【题型】解答题　【知识点】立体几何　【难度】easy
如图所示, 在四棱锥 $P-ABCD$ 中, 底面 $ABCD$ 是 $\angle DAB=60^{\circ}$ 且边长为 $a$ 的菱形, 侧面 $PAD$ 为正三角形, 其所在平面垂直于底面 $ABCD$, 若 $G$ 为 $AD$ 的中点.}

\noindent (1) 求证: $BG \perp$ 平面 $PAD$;

\noindent (2) 求证: $AD \perp PB$;

\noindent (3) 若点 $E, F$ 分别为 $BC, PC$ 的中点, 求证: 平面 $DEF \perp$ 平面 $ABCD$.
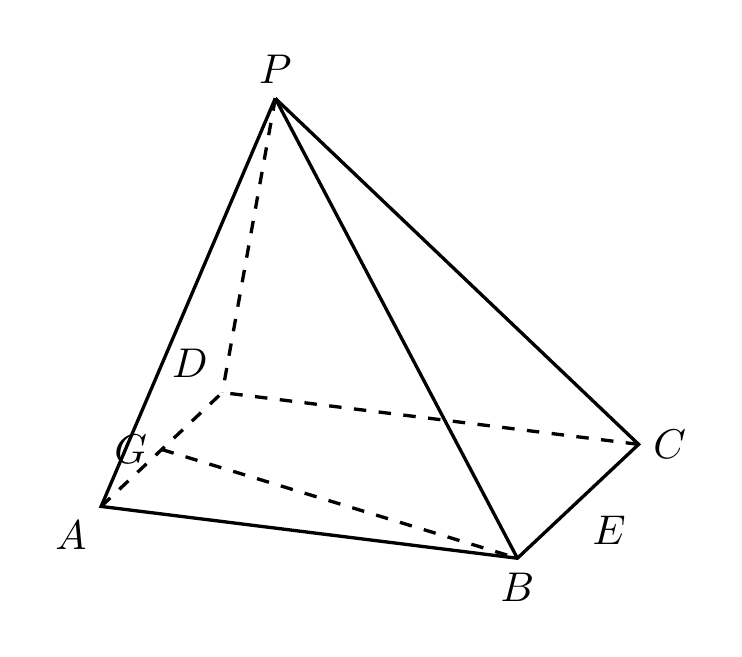
【解答】
\noindent \textbf{【证明】}
(1) 在菱形 $ABCD$ 中, $\angle DAB=60^{\circ}, G$ 为 $AD$ 的中点, 所以 $BG \perp AD$.
又平面 $PAD \perp$ 平面 $ABCD$, 平面 $PAD \cap$ 平面 $ABCD = AD, BG \subset$ 平面 $ABCD$, 所以 $BG \perp$ 平面 $PAD$.

(2) 如图, 连接 $PG$,

因为 $\triangle PAD$ 为正三角形, $G$ 为线段 $AD$ 的中点, 所以 $PG \perp AD$.
由 (1) 知 $BG \perp AD$,
又 $PG \cap BG = G, PG, BG \subset$ 平面 $PGB$, 所以 $AD \perp$ 平面 $PGB$.
因为 $PB \subset$ 平面 $PGB$, 所以 $AD \perp PB$.

(3) 如图, 连接 $DE, EF, DF$.
在 $\triangle PBC$ 中, $FE // PB$,
在菱形 $ABCD$ 中, $GB // DE$.
而 $FE \subset$ 平面 $DEF, DE \subset$ 平面 $DEF, EF \cap DE = E, PB \subset$ 平面 $PGB, GB \subset$ 平面 $PGB, PB \cap GB = B$, 所以平面 $DEF // $ 平面 $PGB$.
因为平面 $PAD \perp$ 平面 $ABCD$, 平面 $PAD \cap$ 平面 $ABCD = AD, PG \subset$ 平面 $PAD, PG \perp AD$, 所以 $PG \perp$ 平面 $ABCD$.
又 $PG \subset$ 平面 $PGB$,
所以平面 $PGB \perp$ 平面 $ABCD$,
所以平面 $DEF \perp$ 平面 $ABCD$.

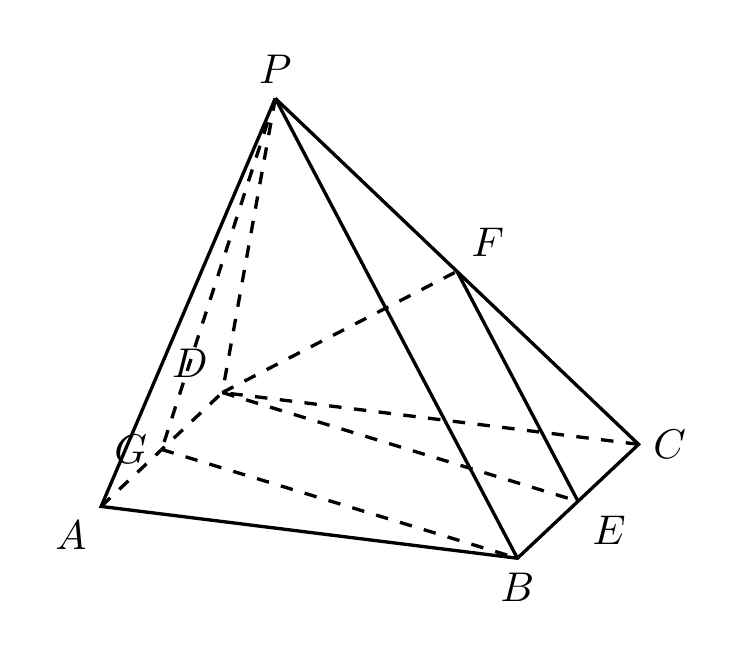